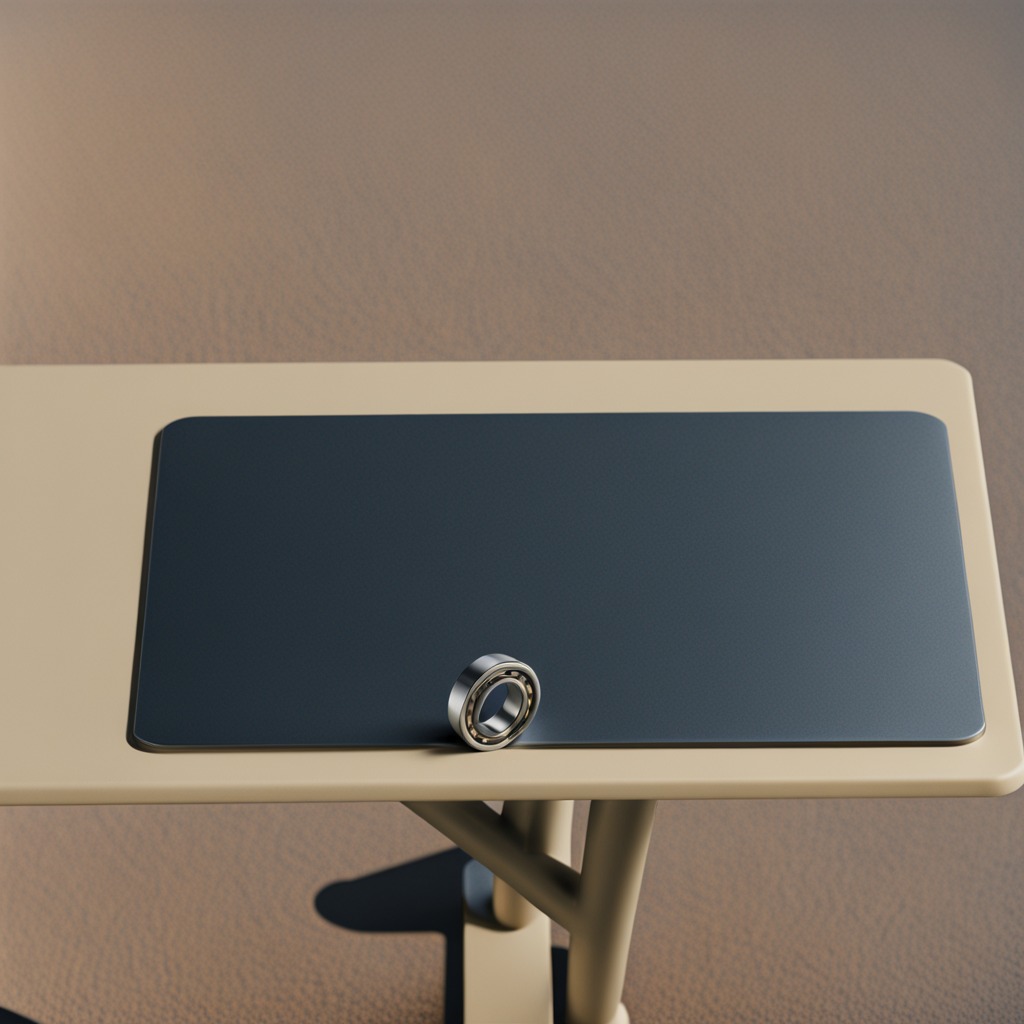
A metal ball bearing is lying on the textured surface of the utility table.